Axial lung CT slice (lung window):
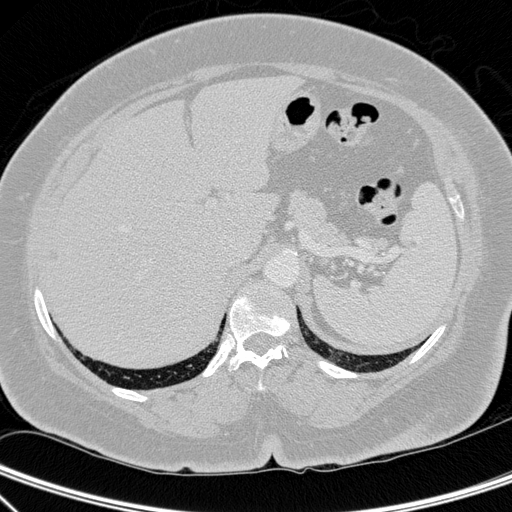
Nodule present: no